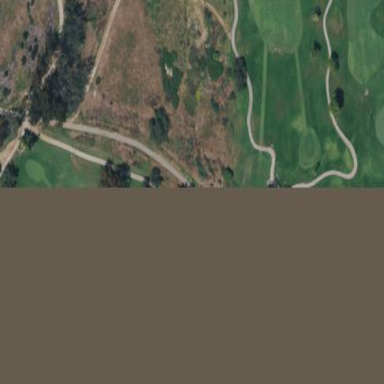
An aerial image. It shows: Area of rough grass used for golf.